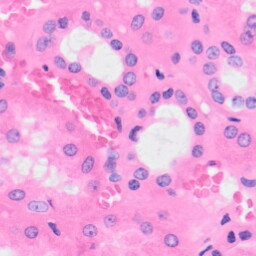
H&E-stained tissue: Kidney